Question: '''
Insert into @temp3
select
Distinct t.staffName,
attendDate = convert(date,t.AttendDate)
, t.staffId
, t.Firmid
,t.ShiftName
, t.attendId
, CheckIn = convert(time(0),t.AttendDate)
, CheckOut = convert(time(0),x.AttendDate)
from @temp2 as t
outer apply (
select top 1 i.AttendDate
from @temp2 as i
where t.staffid = i.staffid
and i.attendDate > t.attendDate
order by i.attendDate desc
) x
where t.InOutMode = 'CheckIn'
'''
<URL>
[
Please Check First Image I want to get first CheckIn and Last Check Out
I have below Result I want to show checkIn and checkOut as Column
Like
'''
-------------------------------------------------------------------------------
atteDate | staffName | staffId | Firmid |attendId | CheckIn |CheckOut |
--------------------------------------------------------------------------------
2014-11-13|Urvashi A Patel |7023 |6012 | 204 | 9:30:03 | 18:34:17
'''
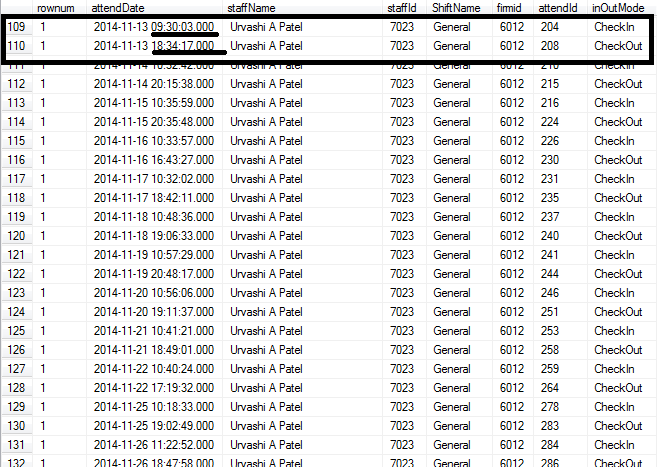
Answer: Using an aggregation query, grouping by the date of 'attendDate'.
'''
select
attendDate = convert(date,t.AttendDate)
, t.staffName
, t.staffId
, t.Firmid
, attendId = min(t.attendId)
, CheckIn = min(convert(time(0),t.AttendDate))
, CheckOut = max(convert(time(0),t.AttendDate))
from t
group by
t.staffName
, t.staffId
, t.Firmid
, convert(date,t.attendDate)
'''
---
If you are getting an error because you are trying to use this with some query that gives you the results above, it would be best to include that query in your question.
If that is the case, then using a <URL> might help.
'''
;with cte as (
/* query that does stuff to get the results in your question */
)
select
attendDate = convert(date,t.AttendDate)
, t.staffName
, t.staffId
, t.Firmid
, attendId = min(t.attendId)
, CheckIn = min(convert(time(0),t.AttendDate))
, CheckOut = max(convert(time(0),t.AttendDate))
from t
group by
t.staffName
, t.staffId
, t.Firmid
, convert(date,t.attendDate)
'''